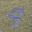
Label: 9